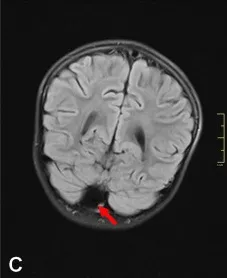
Brain MRI showing an inferior cerebellar vermian hypoplasia (white arrow), with communication between a normal-sized fourth ventricle (yellow arrow) and cisterna magna (red arrows). There was no hypoplasia, anterior rotation, upward displacement of the remaining vermis, or anterolateral displacement of the cerebellar hemispheres. The forebrain appeared normal. Coronal MRI images.
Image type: radiology (mri)